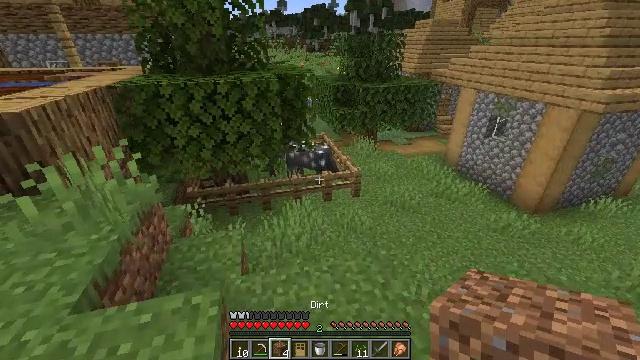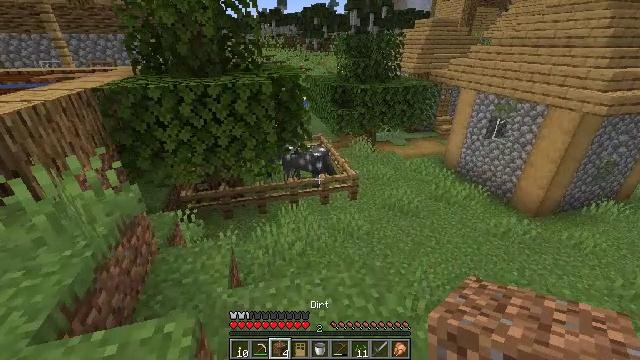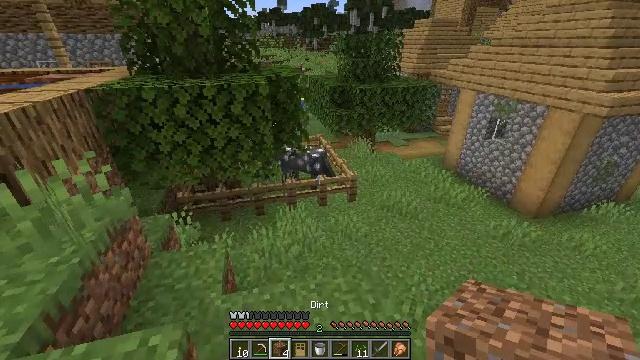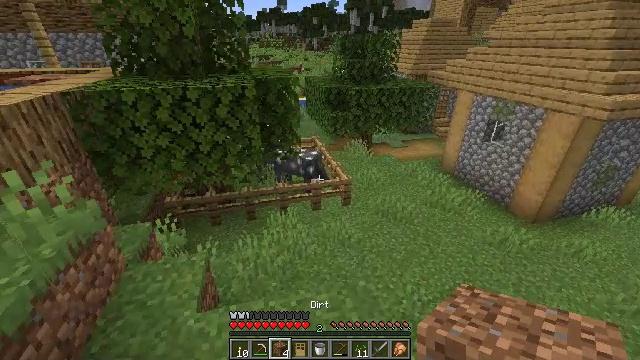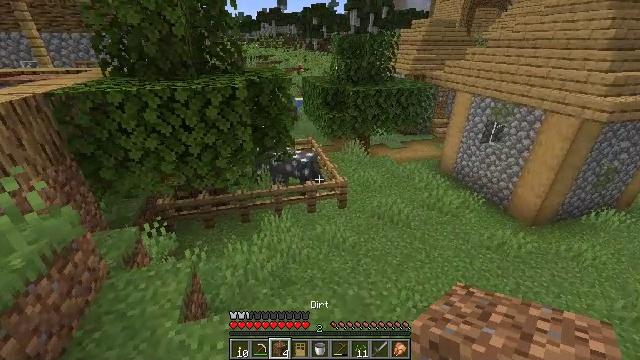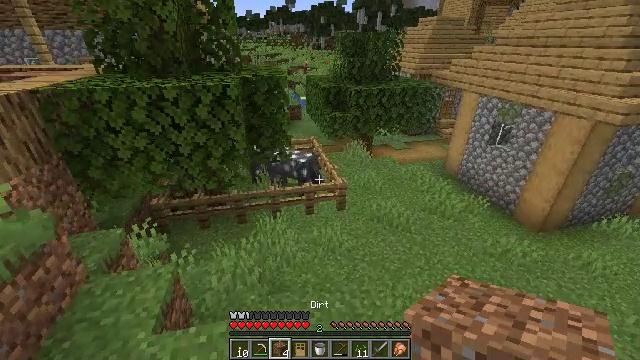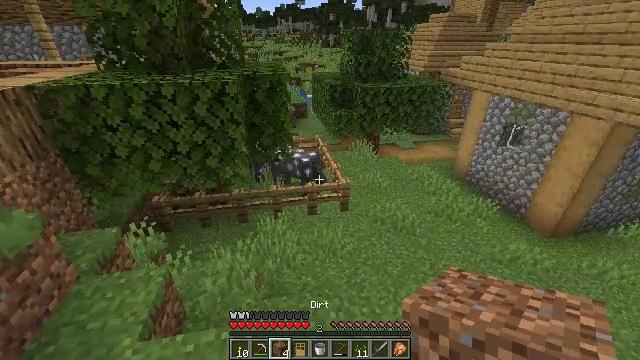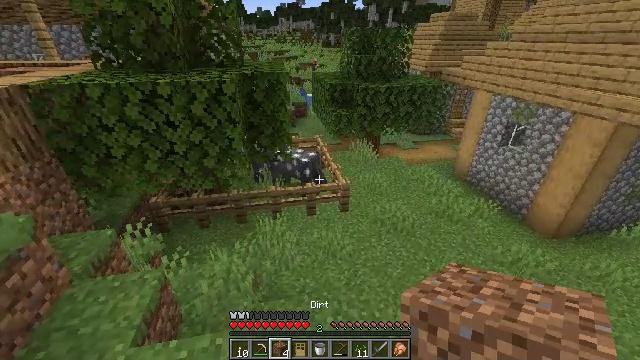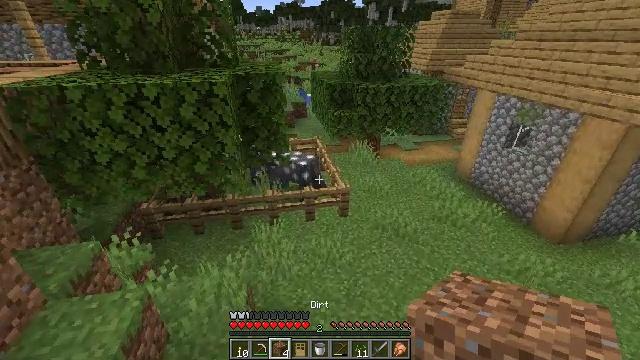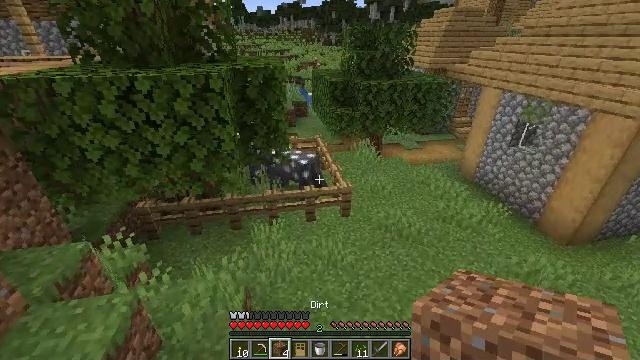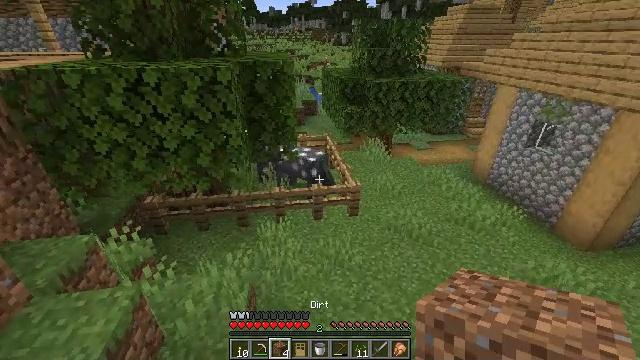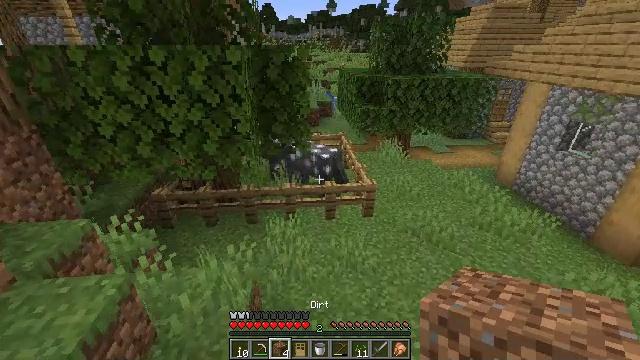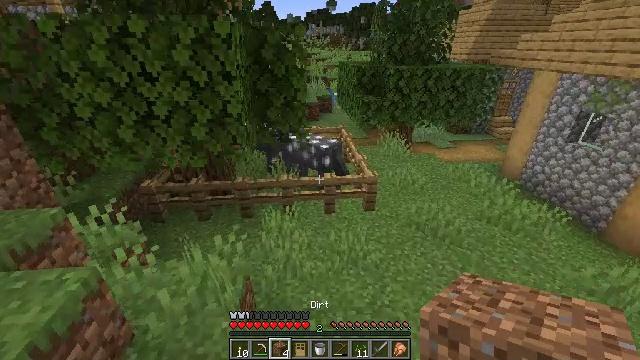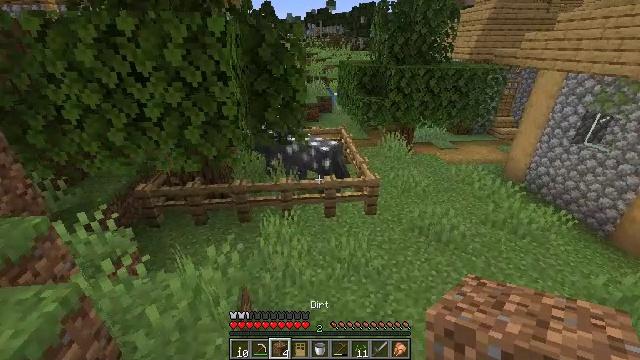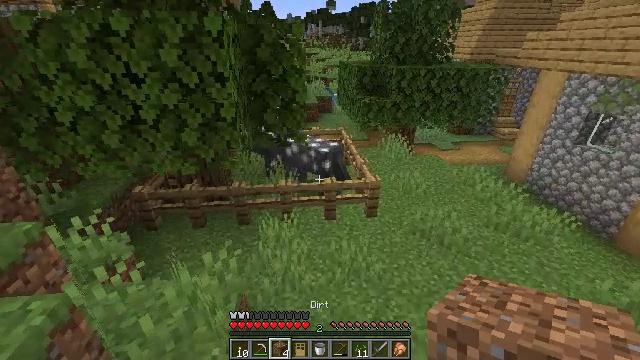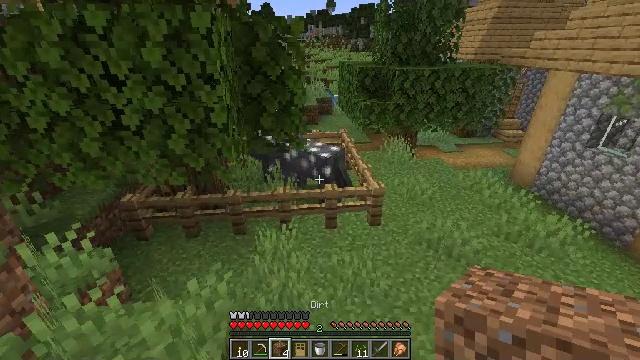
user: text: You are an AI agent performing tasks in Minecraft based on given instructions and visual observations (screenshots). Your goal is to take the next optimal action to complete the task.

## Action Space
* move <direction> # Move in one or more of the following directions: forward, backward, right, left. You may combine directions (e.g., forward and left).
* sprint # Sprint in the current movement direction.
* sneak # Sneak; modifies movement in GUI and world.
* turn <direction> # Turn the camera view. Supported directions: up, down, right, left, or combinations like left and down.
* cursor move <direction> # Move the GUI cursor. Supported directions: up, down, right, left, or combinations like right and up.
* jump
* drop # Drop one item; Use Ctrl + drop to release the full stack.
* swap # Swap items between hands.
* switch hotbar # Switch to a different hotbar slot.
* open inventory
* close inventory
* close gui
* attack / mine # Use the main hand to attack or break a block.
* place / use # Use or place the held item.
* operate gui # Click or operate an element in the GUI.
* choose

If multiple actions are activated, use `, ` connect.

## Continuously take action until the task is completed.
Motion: motion action
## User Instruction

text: Collect materials from the oak fence gate.
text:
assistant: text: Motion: move forward and move right
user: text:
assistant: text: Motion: move forward and move right
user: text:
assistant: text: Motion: move forward and move right
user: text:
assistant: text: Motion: move forward and move right
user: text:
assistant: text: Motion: move forward and move right, turn left
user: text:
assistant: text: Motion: move forward, turn left
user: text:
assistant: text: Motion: move forward
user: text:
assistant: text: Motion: move forward
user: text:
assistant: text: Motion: move forward
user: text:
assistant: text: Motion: move forward, turn left
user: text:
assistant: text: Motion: move forward, turn left and up
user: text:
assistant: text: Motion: move forward
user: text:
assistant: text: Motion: move forward
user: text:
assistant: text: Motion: move forward
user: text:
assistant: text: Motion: move forward
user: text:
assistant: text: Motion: move forward
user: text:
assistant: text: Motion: move forward
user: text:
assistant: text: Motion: move forward
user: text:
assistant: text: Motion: move forward
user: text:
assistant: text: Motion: move forward
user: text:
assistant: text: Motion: move forward
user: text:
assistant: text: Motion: move forward
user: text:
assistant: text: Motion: move forward
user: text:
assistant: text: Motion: move forward
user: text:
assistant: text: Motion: move forward
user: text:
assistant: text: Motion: move forward
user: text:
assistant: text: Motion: move forward
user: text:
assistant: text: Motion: move forward
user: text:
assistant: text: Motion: move forward
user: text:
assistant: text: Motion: move forward